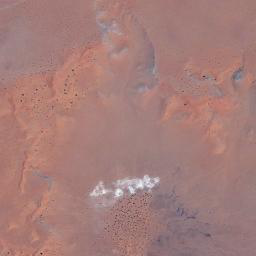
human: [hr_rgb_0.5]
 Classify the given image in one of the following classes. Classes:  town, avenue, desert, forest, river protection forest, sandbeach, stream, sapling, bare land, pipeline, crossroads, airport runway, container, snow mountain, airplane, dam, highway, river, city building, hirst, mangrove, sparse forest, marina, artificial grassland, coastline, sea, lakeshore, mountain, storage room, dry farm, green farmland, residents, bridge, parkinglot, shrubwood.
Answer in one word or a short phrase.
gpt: desert